Field crop: tomato
Growth stage: 1
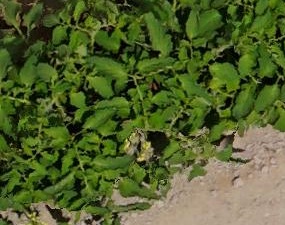
Species: tomato